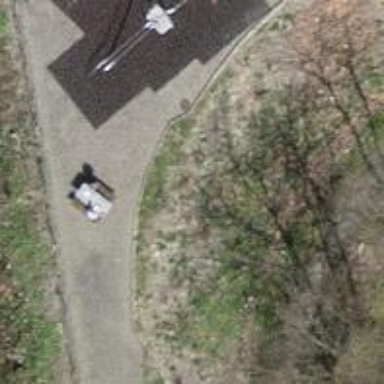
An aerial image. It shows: Path surfaced with fine gravel.